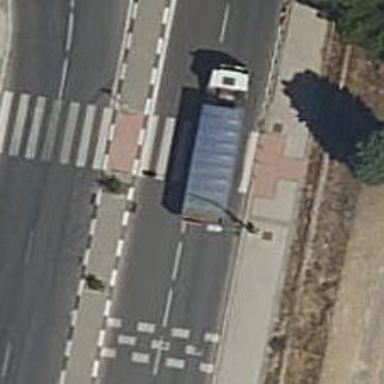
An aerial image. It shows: Bollard.